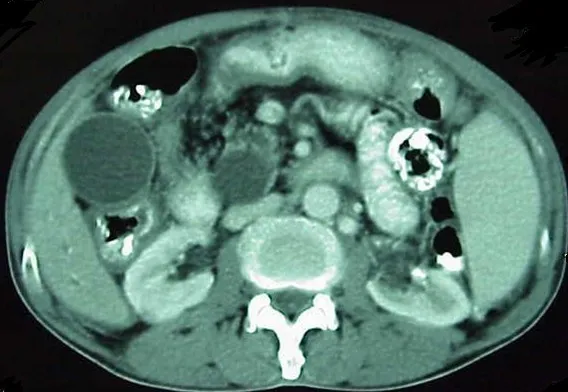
CT scan before the treatment. See the heterogeneity of the head of pancreas.
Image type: radiology (ct)